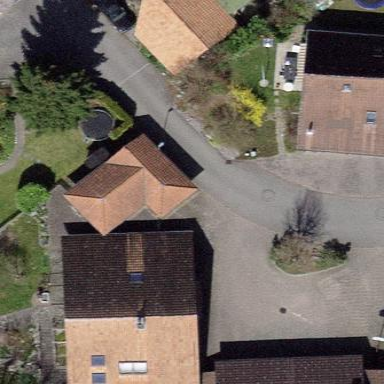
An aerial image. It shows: Garage.